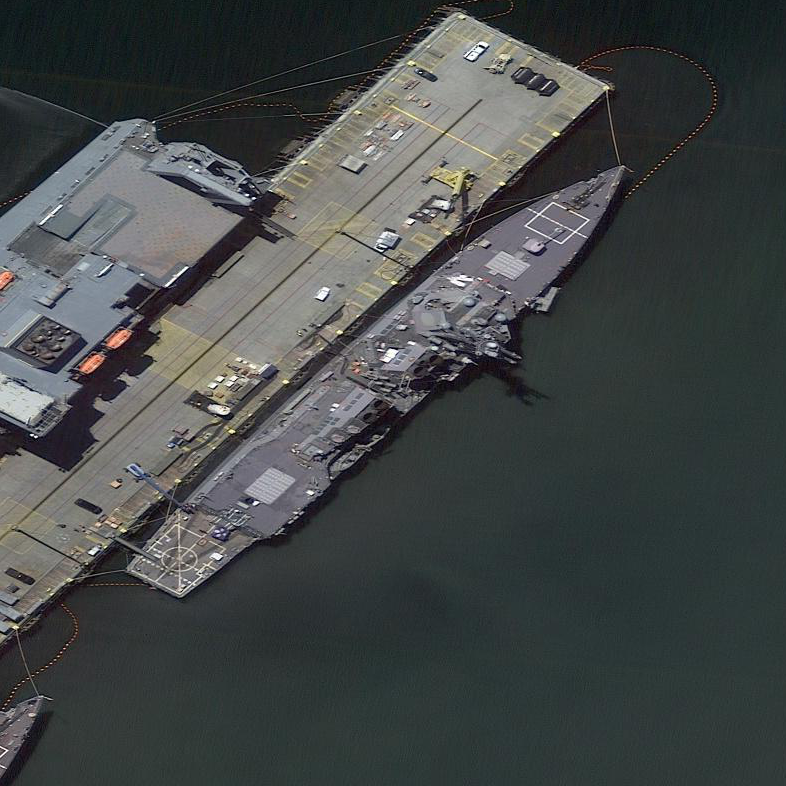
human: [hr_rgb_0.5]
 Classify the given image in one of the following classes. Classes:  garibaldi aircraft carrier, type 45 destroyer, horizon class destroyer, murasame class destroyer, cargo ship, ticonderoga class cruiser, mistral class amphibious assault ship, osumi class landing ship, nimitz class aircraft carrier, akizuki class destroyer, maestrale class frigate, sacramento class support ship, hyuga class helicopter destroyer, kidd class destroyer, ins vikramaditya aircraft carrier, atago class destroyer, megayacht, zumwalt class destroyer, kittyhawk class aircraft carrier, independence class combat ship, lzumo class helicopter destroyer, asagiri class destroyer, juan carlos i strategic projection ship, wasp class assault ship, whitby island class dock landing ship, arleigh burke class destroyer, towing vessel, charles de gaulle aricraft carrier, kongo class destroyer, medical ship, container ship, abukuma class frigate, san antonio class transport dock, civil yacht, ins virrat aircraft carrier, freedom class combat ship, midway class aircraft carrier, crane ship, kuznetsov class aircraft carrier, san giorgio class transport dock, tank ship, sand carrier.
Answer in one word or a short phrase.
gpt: Arleigh Burke class destroyer